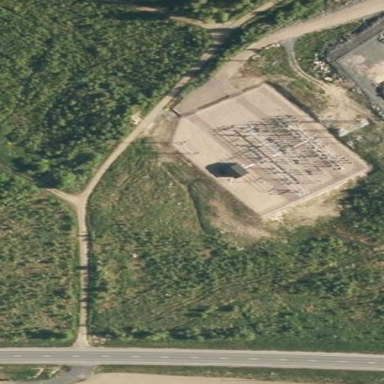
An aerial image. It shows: Distribution substation surrounded by fence.